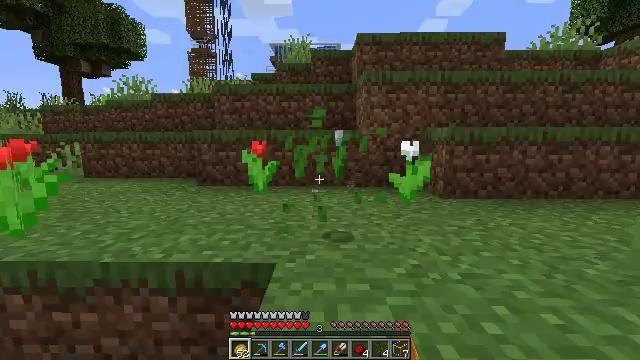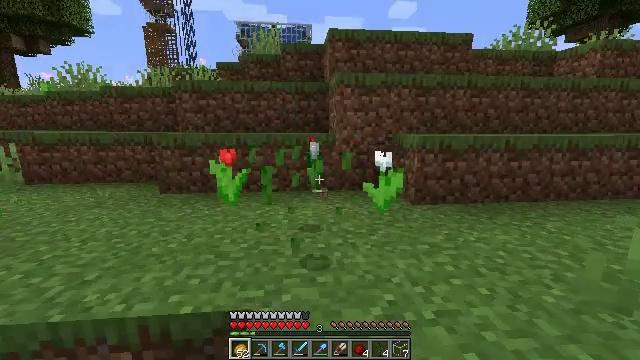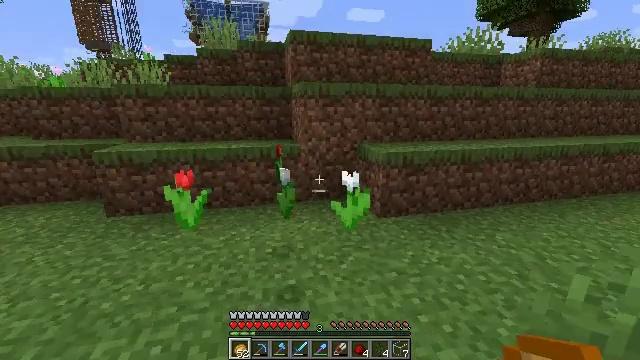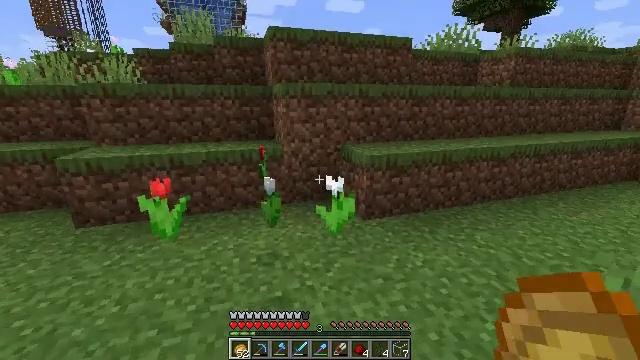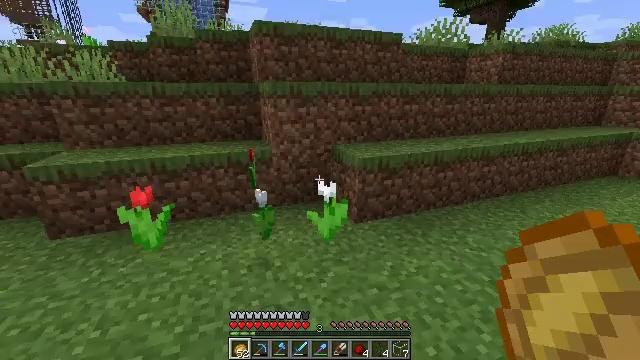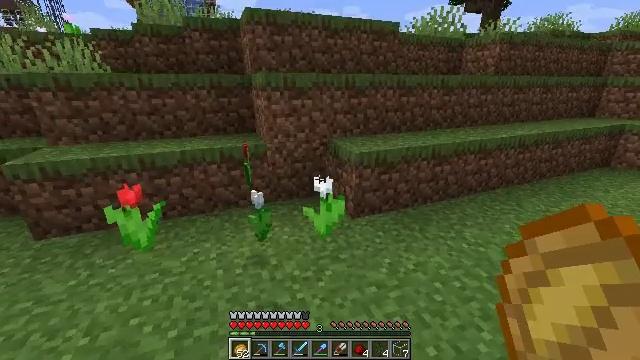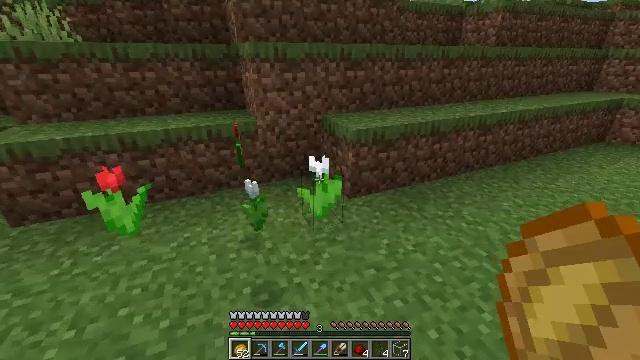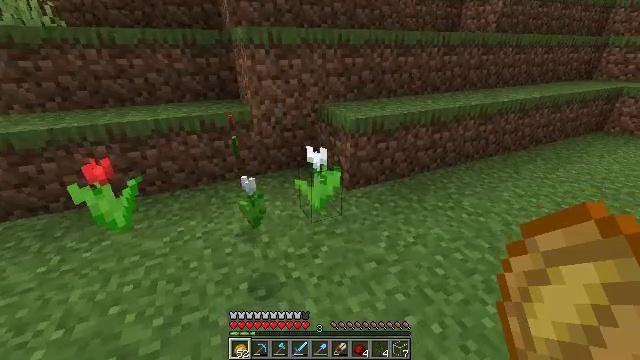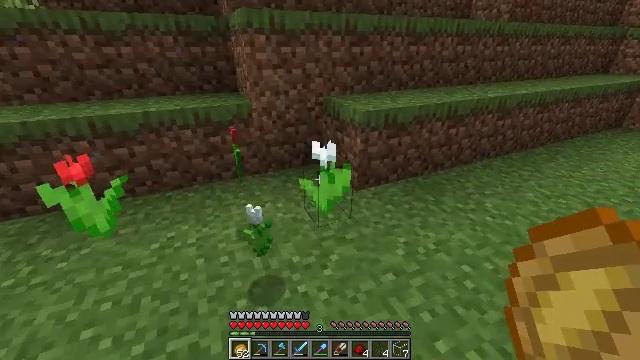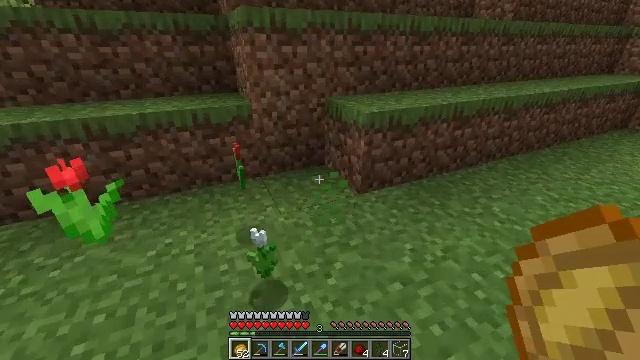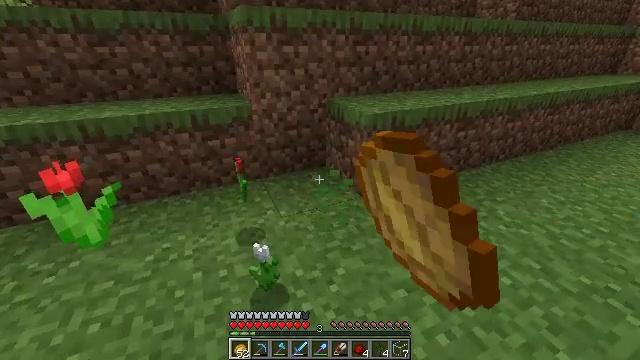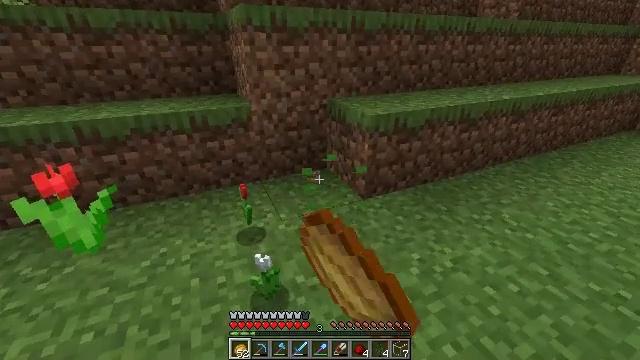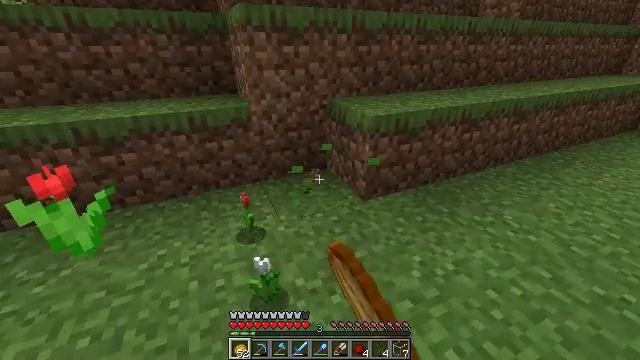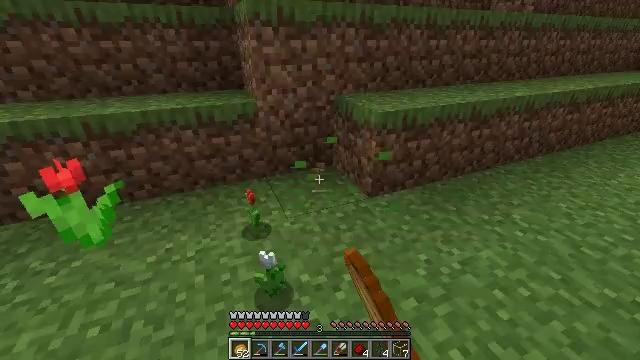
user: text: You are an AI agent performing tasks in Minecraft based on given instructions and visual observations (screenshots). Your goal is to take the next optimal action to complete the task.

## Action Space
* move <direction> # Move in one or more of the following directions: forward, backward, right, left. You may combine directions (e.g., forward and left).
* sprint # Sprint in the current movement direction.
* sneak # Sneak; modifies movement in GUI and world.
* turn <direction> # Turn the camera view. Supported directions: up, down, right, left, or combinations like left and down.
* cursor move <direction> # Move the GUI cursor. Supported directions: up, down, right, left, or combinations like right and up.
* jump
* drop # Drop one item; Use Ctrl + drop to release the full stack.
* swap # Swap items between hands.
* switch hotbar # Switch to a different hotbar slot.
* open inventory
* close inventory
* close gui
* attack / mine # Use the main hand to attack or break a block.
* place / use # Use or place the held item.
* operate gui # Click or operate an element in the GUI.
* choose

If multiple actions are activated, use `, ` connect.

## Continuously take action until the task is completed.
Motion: motion action
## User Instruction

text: Gather white tulip from the meadow.
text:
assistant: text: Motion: move forward, turn right and down, jump
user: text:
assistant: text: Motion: move forward, turn right and down, jump
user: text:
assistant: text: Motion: move forward, turn right and down, jump
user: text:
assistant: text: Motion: move forward, turn right and down
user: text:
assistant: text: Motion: move forward, turn right and down
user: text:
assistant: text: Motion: move forward, turn right and down
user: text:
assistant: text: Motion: move forward, turn down
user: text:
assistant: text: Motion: no_op
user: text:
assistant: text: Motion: attack / mine
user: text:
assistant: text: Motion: attack / mine
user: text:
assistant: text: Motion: attack / mine
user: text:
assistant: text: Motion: attack / mine
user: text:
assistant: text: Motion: turn left
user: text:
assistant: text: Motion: no_op